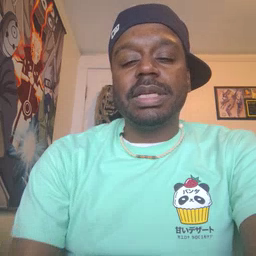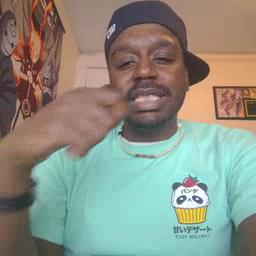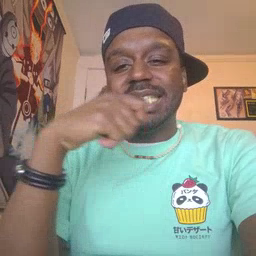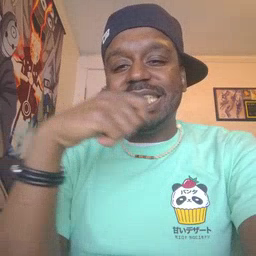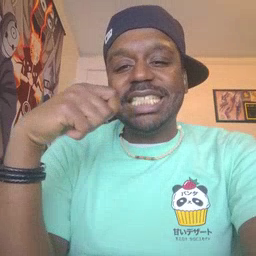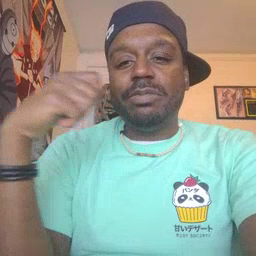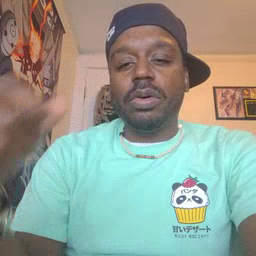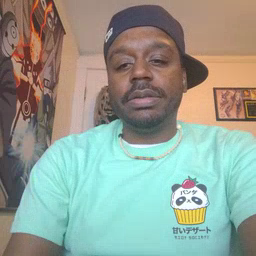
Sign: toothbrush